Question: Following the example on the Seaborn API site and I can't seem to get the edgecolor to appear
Here's what I'm using
'''
import seaborn as sns
sns.set_style("whitegrid")
tips = sns.load_dataset("tips")
ax = sns.boxplot(x="day", y="total_bill", data=tips)
ax = sns.stripplot(x="day", y="total_bill", data=tips, size=4, jitter=True, edgecolor="gray")
'''
but this is the is what's being plotted. Am I missing something? I'm using Seaborn .6 and Matplotlib 1.4.3 with Python 3

<URL>
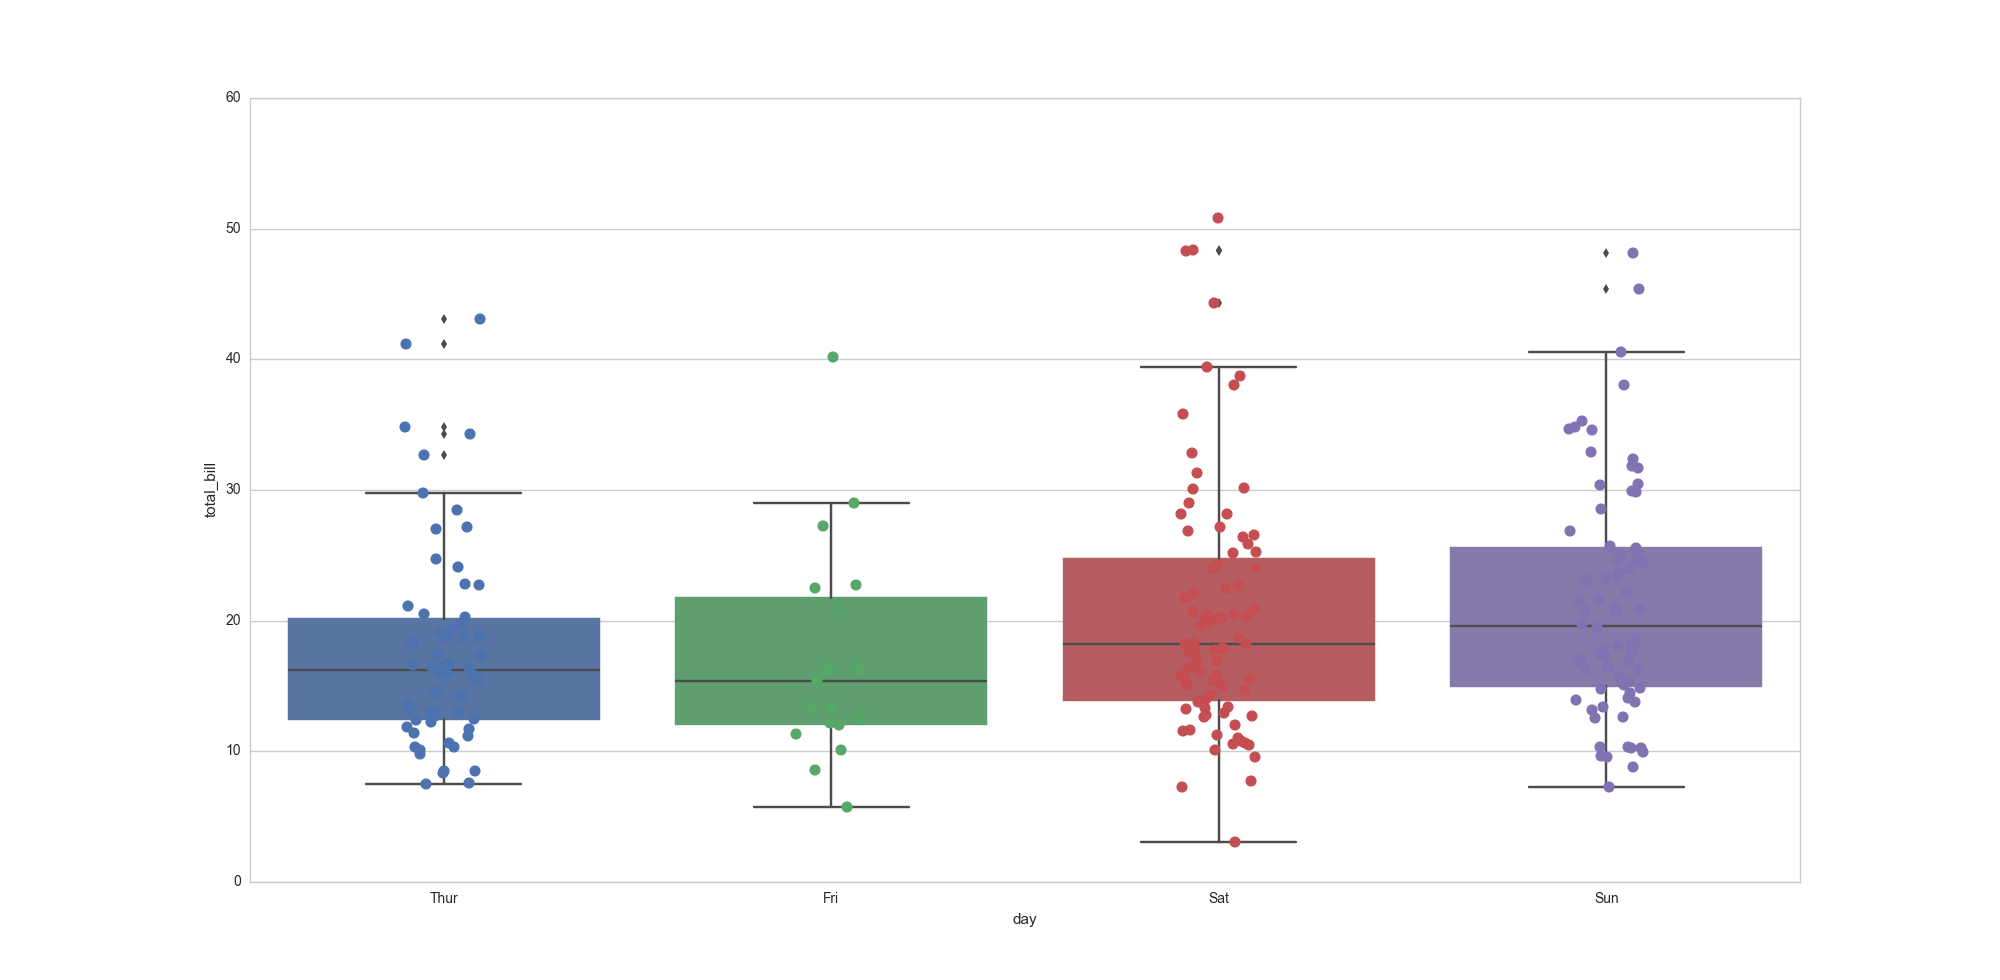
Answer: - 'linewidth'<URL>'ec'- 'lw''lw''linewidth'- 'python 3.8.11''pandas 1.3.3''matplotlib 3.4.3''seaborn 0.11.2'
'''
import seaborn as sns
# load dataframe
tips = sns.load_dataset("tips")
ax = sns.boxplot(x="day", y="total_bill", data=tips)
# add stripplot with linewidth=1
sns.stripplot(x="day", y="total_bill", data=tips, size=4, jitter=True,
edgecolor="gray", ax=ax, linewidth=1)
'''
<URL>